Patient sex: F
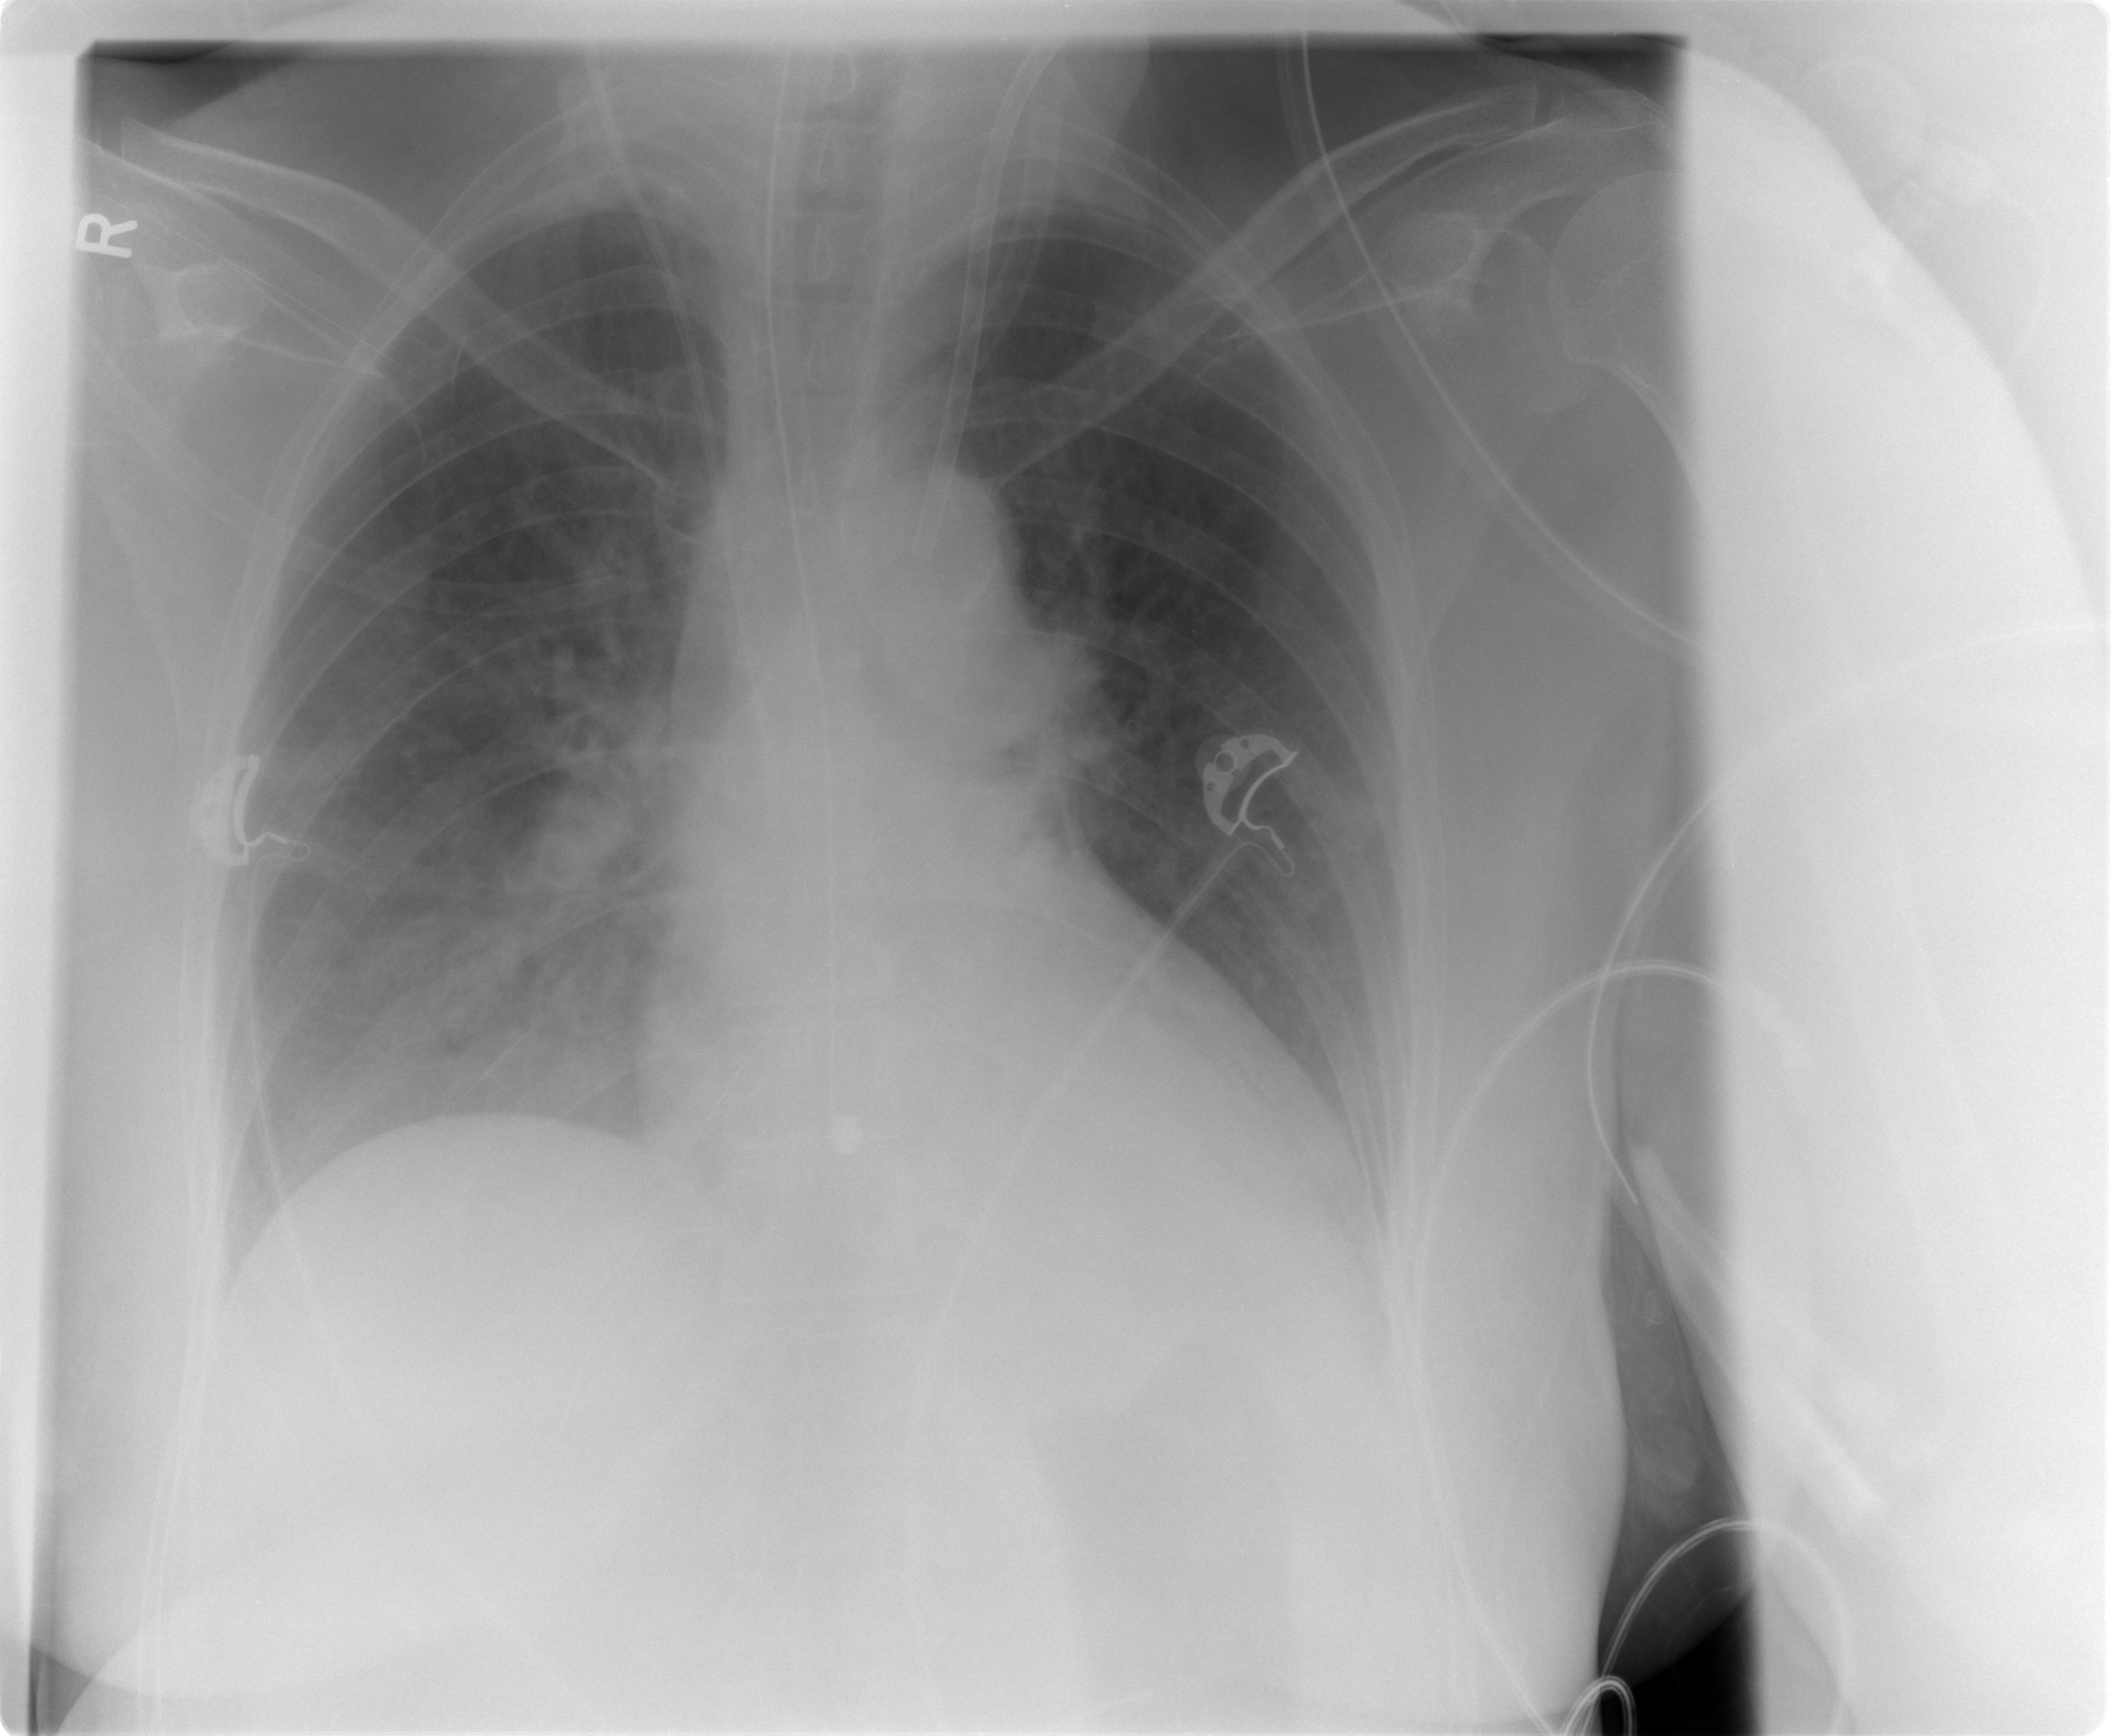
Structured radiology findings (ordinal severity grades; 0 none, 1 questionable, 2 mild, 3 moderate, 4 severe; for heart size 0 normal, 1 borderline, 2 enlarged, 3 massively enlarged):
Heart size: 0
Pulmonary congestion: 2
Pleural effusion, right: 0
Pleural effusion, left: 0
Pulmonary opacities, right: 0
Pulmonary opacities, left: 0
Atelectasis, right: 2
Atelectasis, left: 0